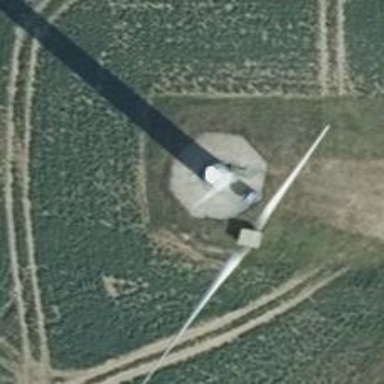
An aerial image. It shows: Wind generator is in the picture.